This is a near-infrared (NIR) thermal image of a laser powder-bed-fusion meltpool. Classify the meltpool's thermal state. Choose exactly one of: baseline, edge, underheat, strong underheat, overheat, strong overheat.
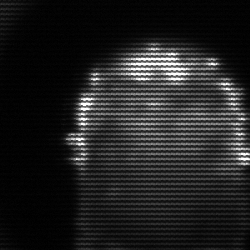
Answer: baseline